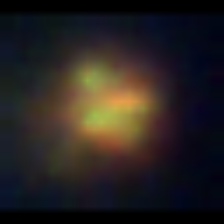
Taxon: NanoPlankton
Group: Other